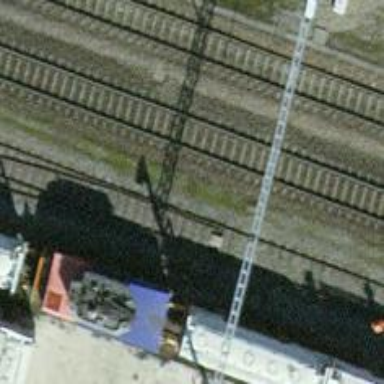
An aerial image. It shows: Railway switch.